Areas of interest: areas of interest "Zhongyuan Forestry Technology (Dingnan) Co., Ltd."
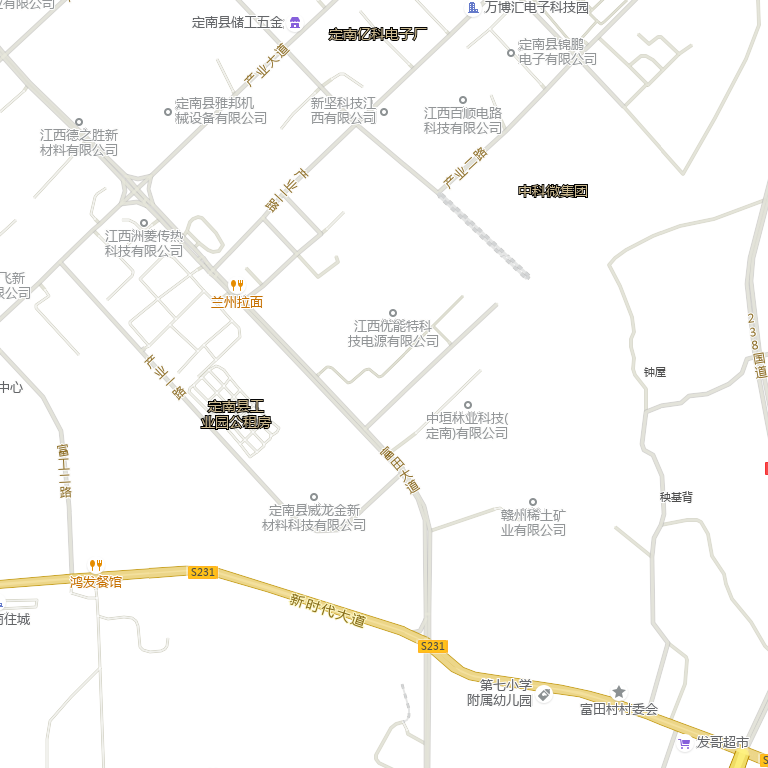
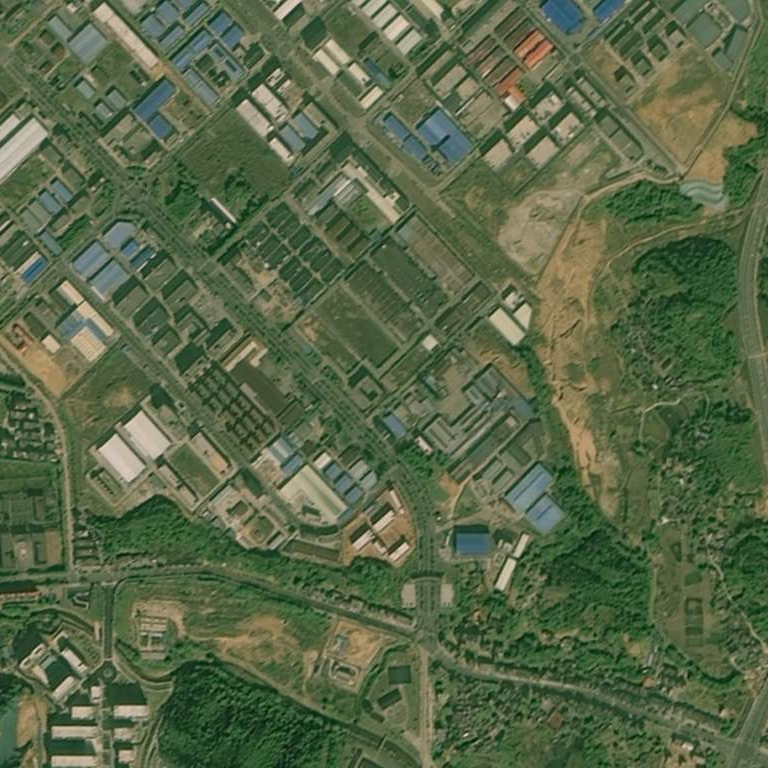